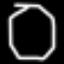
Label: octagon